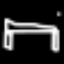
Label: bed